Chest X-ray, PA view. Patient: 52 years old, sex M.
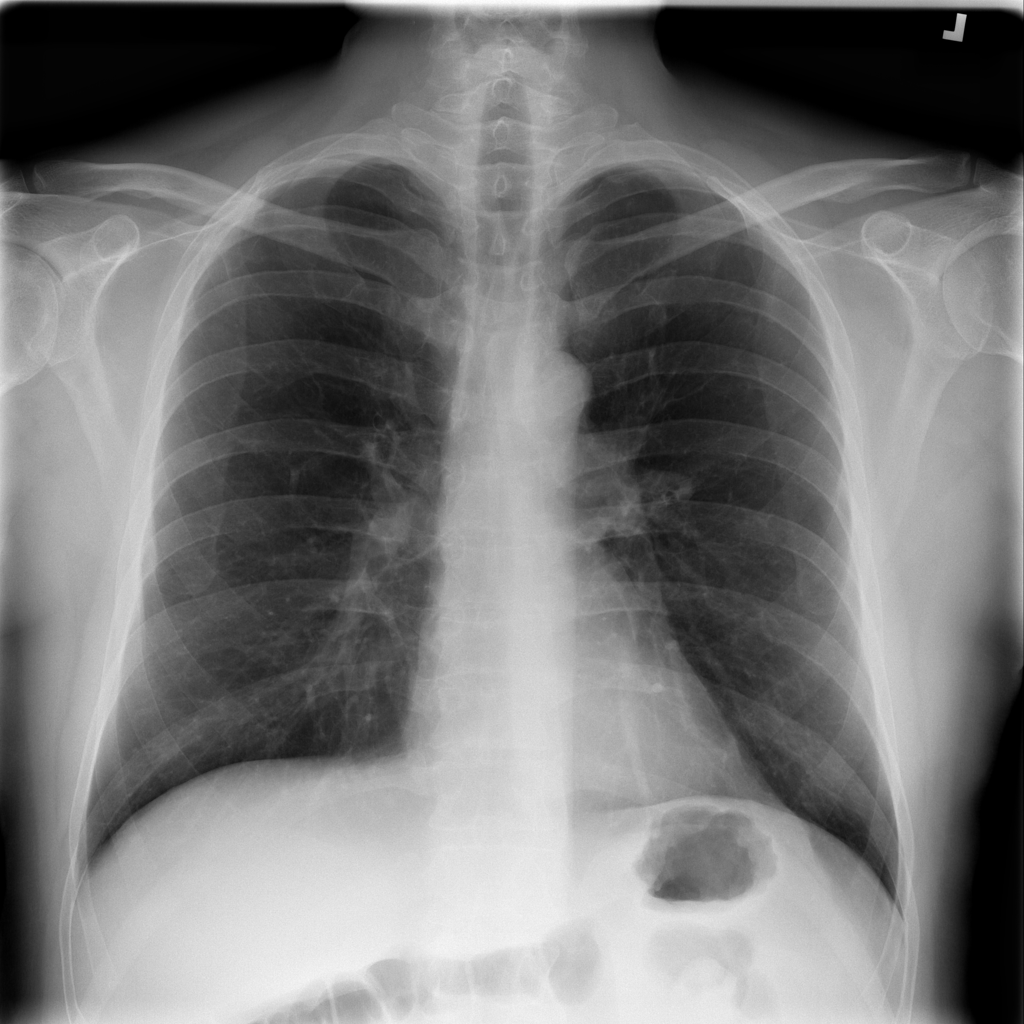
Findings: No Finding